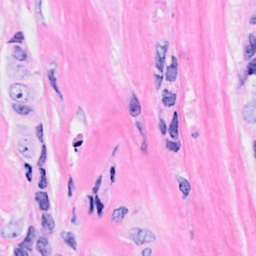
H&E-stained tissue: Breast